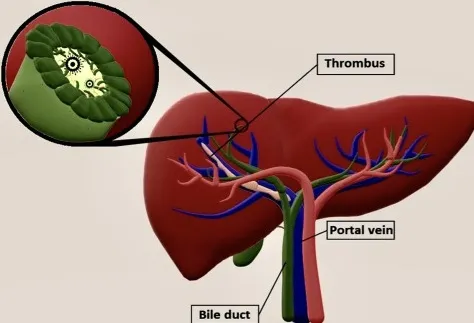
Possible underlying mechanism of PVT by COVID-19 infection. Cholangiocyte is a kind of liver cell which has ACE II receptors presented on the surface more than hepatocytes and endothelium. By direct fusing of COVID-19 to these cells, first the direct injury of the liver happens because of the accumulation of bile acids. Then several inflammatory cytokines (IL6, TNF-alpha) are secreted and they play as inflammation and thrombosis triggers in the liver. Clot formation in the portal vein might be because of the increased expression of tissue factor (TF) from mononuclear cells, possibly done by IL-6. Beside this, other inflammatory cytokines such as tumor necrosis factor alpha (TNF-alpha) and IL-1 can play roles in anticoagulant pathway inhibition.
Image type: radiology (ct)